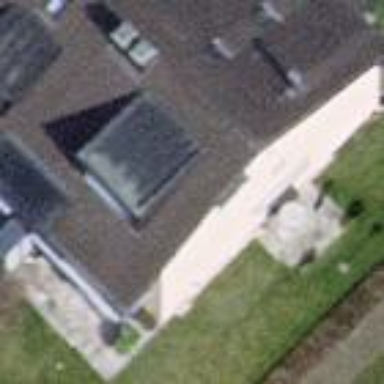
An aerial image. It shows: Terrace building.